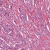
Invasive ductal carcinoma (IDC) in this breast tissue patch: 1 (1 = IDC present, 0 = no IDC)